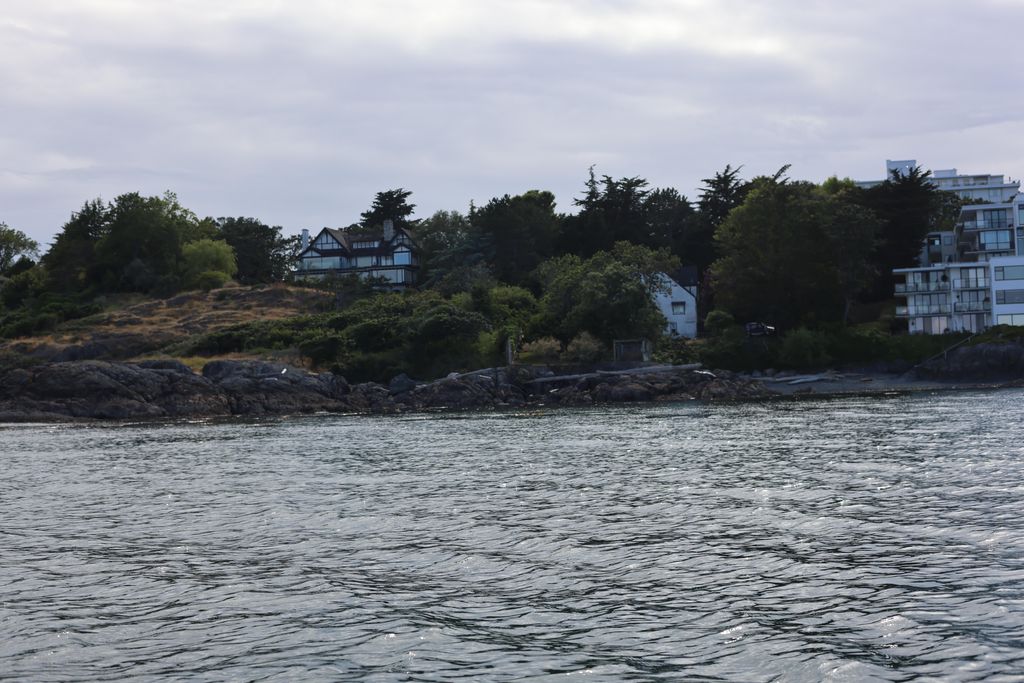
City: victoria